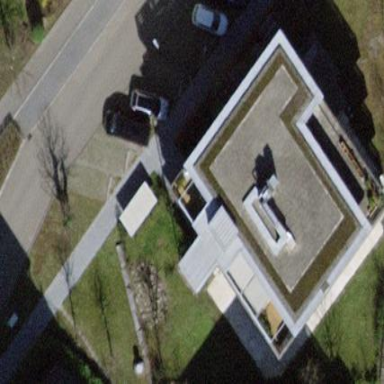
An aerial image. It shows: Flat-roofed building.